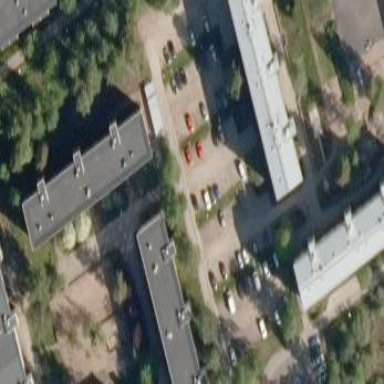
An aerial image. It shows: Parking area with fine gravel surface.